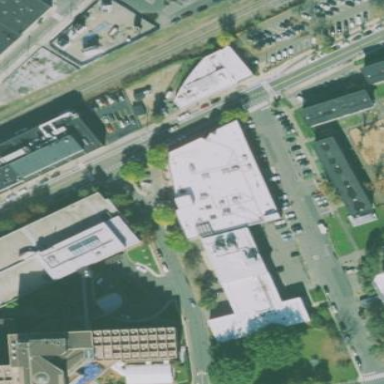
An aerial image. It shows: University building on campus with white roof.